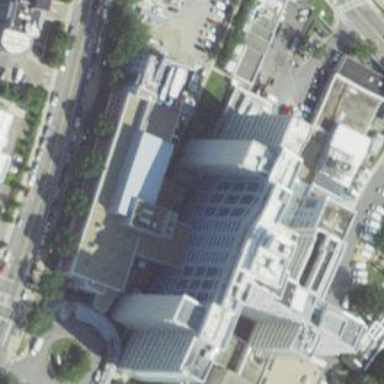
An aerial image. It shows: Hospital building.